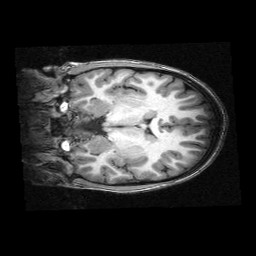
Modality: T1w
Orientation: coronal
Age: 14
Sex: female
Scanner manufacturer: siemens
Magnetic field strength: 3 T
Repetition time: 2.3 s
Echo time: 0.00336 s